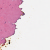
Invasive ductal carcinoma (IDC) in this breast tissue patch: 0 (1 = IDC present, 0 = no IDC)